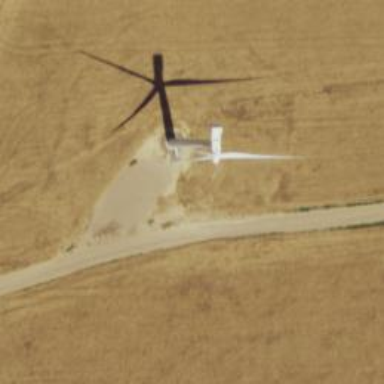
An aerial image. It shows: Wind generator powered by horizontal-axis wind turbine.